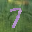
Label: 7